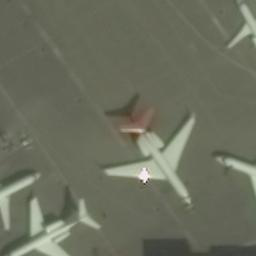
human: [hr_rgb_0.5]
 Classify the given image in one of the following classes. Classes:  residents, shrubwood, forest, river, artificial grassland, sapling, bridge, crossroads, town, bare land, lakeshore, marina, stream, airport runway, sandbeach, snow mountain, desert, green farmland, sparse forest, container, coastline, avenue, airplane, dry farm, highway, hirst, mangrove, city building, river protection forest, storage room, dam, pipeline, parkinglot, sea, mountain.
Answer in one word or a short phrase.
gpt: airplane